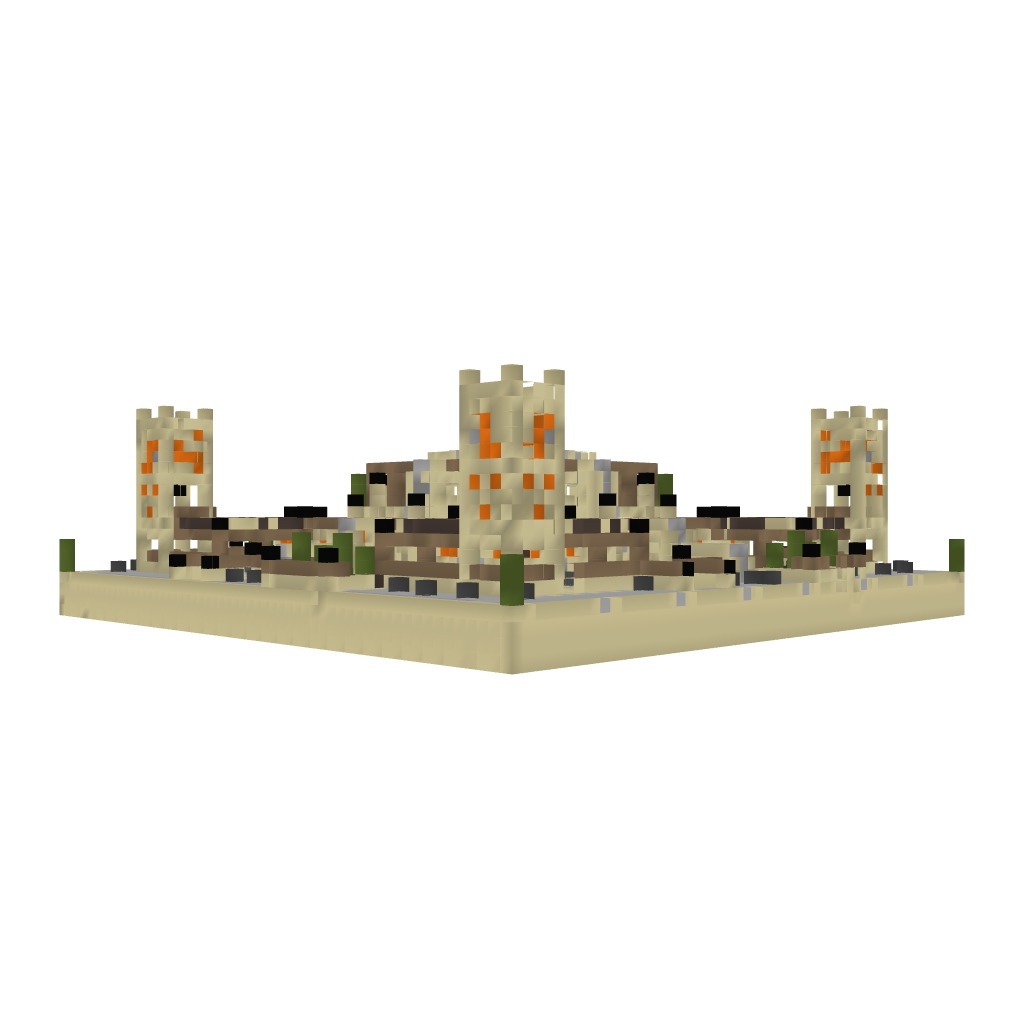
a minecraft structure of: Desert Temple v2